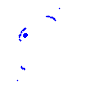
Particle: kaon